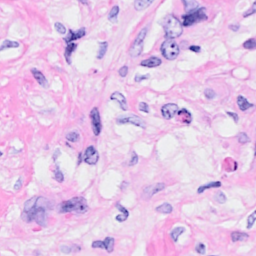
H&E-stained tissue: Breast